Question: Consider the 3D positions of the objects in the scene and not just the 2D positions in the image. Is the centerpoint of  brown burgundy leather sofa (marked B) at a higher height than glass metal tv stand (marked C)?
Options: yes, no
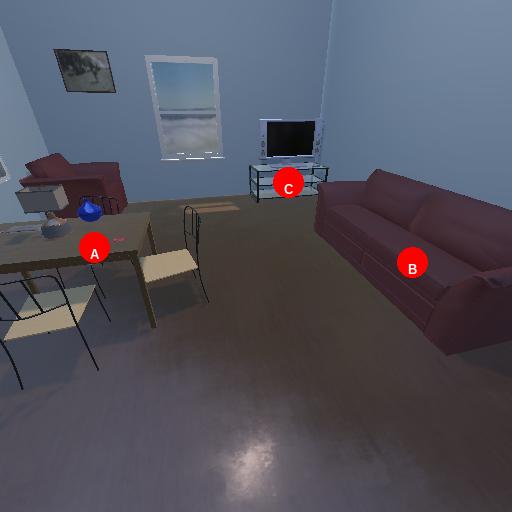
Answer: yes